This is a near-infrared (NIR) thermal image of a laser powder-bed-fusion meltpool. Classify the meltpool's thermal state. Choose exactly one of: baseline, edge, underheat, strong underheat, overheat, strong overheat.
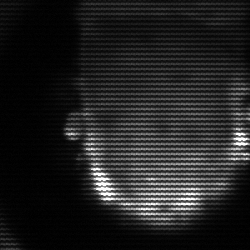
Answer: baseline